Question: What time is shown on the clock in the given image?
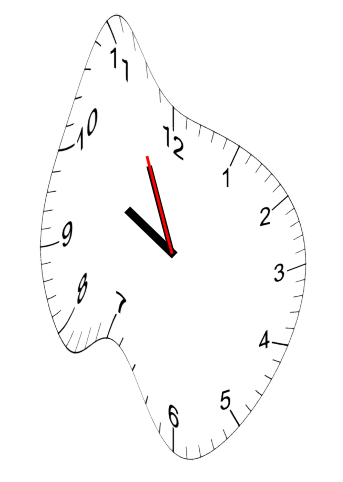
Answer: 09:55:56